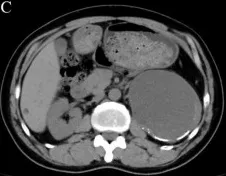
Imaging features of the left renal lesion. (C. October 22, 2019) CT scan showed the cystic lesion of 10.0 x 8.2 cm in cross-section with partial cyst wall calcification.
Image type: radiology (ct)